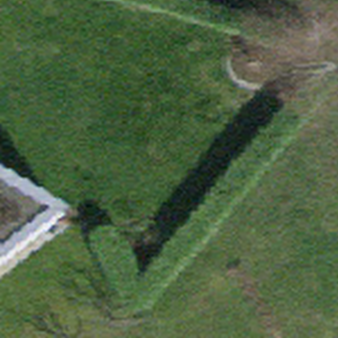
Label: other